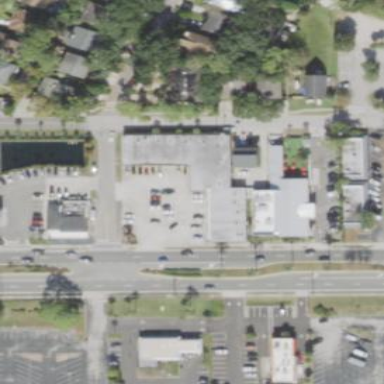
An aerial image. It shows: Retail area.